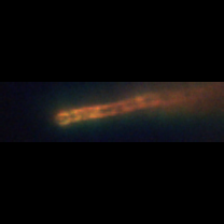
Taxon: Chaetoceros
Group: Diatoms